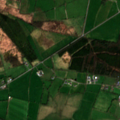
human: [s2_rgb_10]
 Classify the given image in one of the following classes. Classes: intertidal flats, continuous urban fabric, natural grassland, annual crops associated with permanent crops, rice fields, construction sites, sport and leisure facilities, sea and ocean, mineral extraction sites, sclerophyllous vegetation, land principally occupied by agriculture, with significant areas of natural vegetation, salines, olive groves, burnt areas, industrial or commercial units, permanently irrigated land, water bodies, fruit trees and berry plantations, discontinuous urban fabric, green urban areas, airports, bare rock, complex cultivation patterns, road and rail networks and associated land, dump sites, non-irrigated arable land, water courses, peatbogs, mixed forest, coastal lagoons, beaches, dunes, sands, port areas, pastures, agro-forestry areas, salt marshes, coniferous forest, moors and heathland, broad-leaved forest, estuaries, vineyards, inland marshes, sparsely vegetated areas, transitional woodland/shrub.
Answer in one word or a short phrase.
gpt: pastures, coniferous forest, mixed forest, transitional woodland/shrub